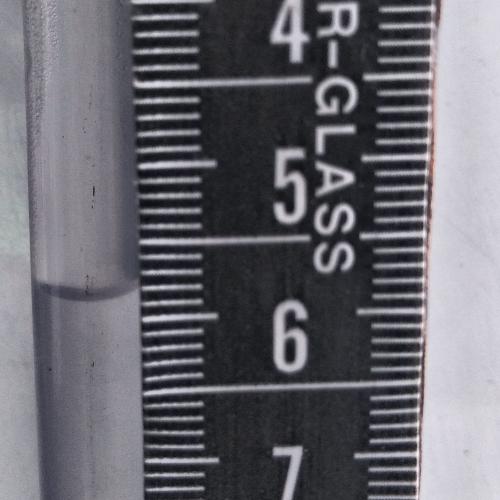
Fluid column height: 5.8 cm